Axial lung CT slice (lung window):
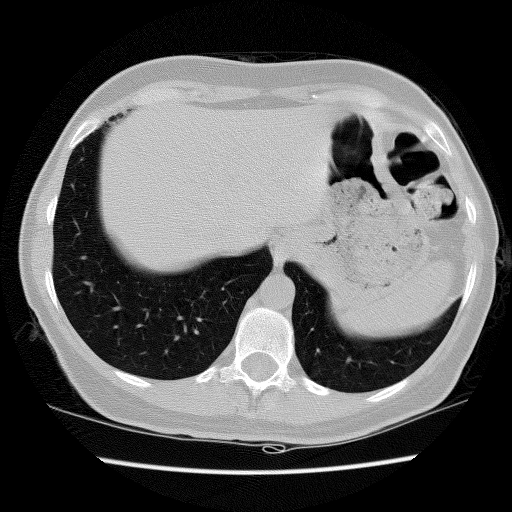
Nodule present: no